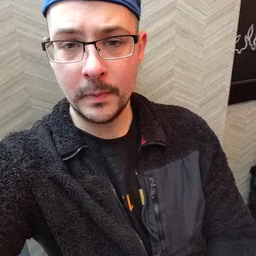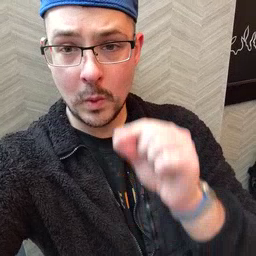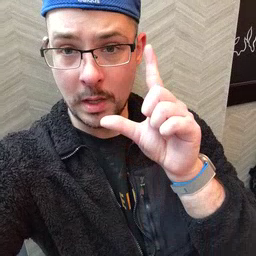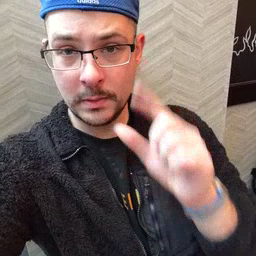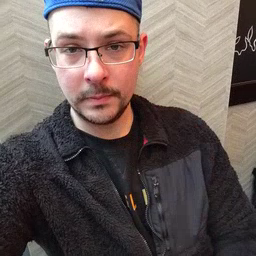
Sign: awake